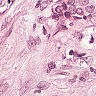
Metastatic tissue present: yes